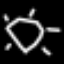
Label: diamond